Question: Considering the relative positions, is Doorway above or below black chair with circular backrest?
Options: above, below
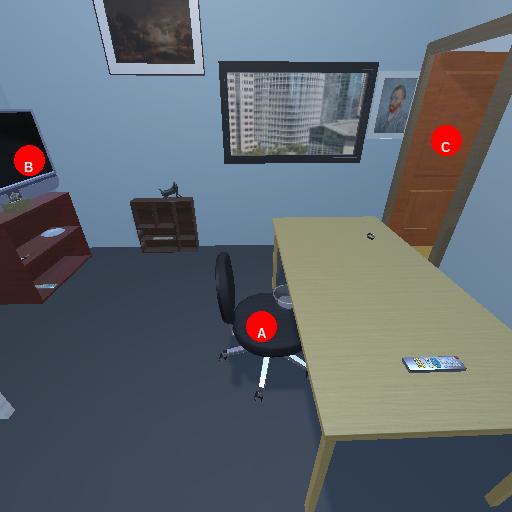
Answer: above